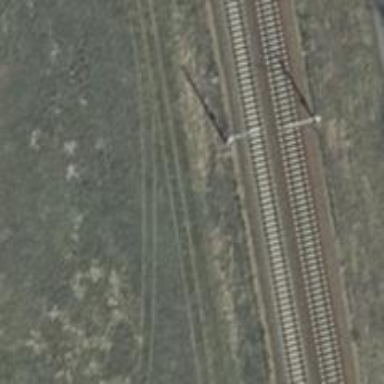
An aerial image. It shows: Railway milestone with catenary mast.